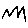
Label: zigzag